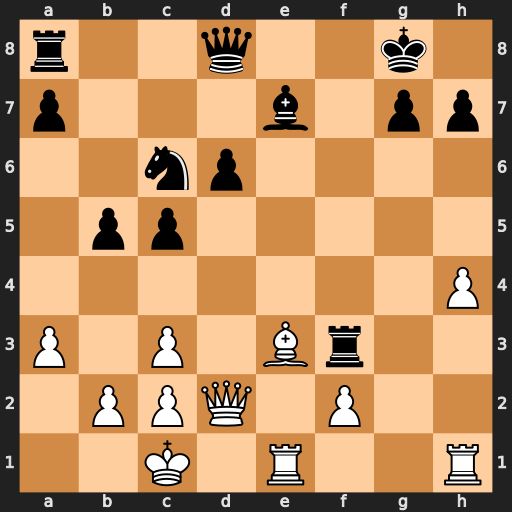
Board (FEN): r2q2k1/p3b1pp/2np4/1pp5/7P/P1P1Br2/1PPQ1P2/2K1R2R
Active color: w
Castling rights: -
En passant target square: -
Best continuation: Qd5+ Rf7 Qxc6